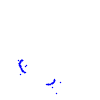
Particle: pion